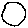
Label: circle